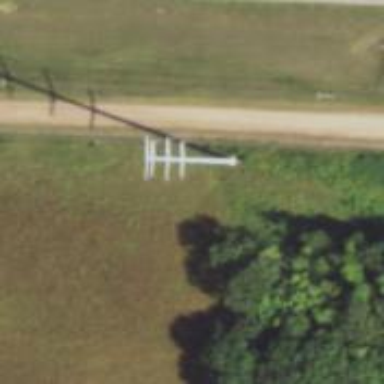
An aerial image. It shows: Power tower.